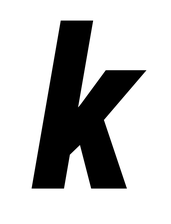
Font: Roboto-Italic_Condensed_ExtraBold_Italic